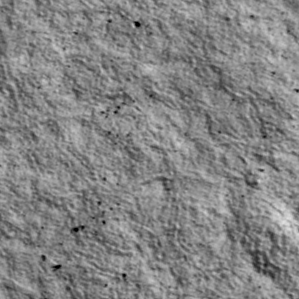
Label: non_frost